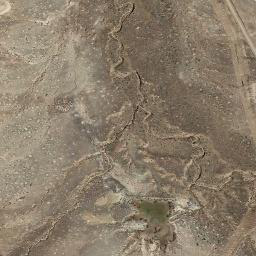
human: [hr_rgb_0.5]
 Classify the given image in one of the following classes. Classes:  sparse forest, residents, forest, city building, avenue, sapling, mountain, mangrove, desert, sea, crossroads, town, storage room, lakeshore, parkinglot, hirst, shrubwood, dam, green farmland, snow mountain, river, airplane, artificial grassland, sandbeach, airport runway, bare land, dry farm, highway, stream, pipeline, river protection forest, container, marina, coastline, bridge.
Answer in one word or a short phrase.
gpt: mountain